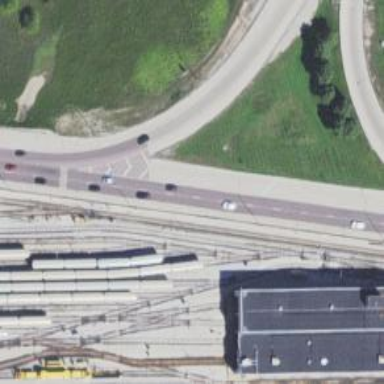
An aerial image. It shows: Yard area with electrified rail tracks.